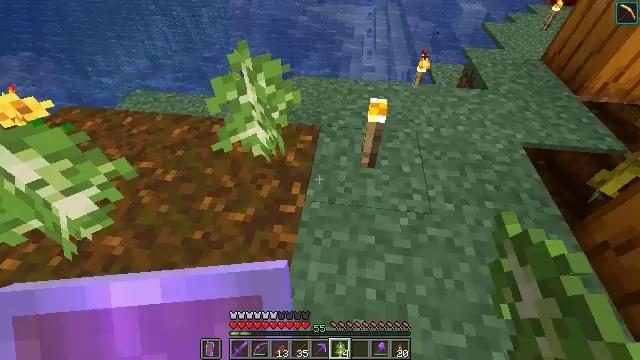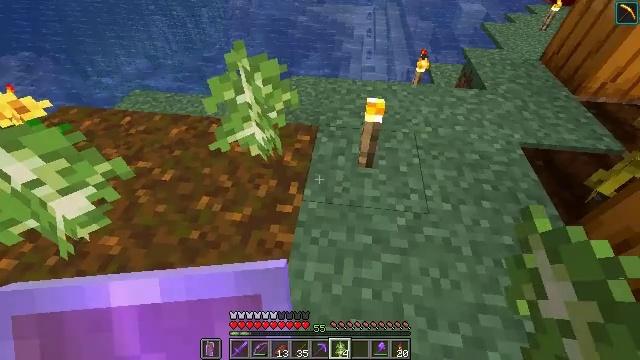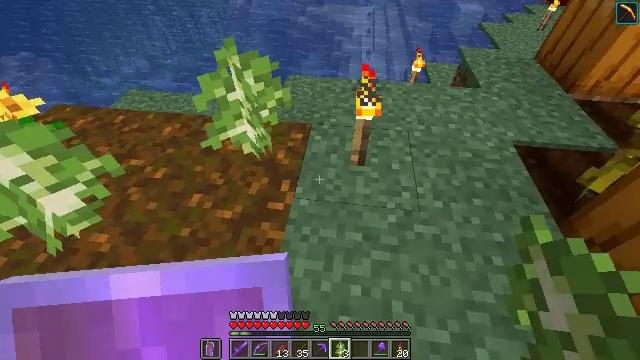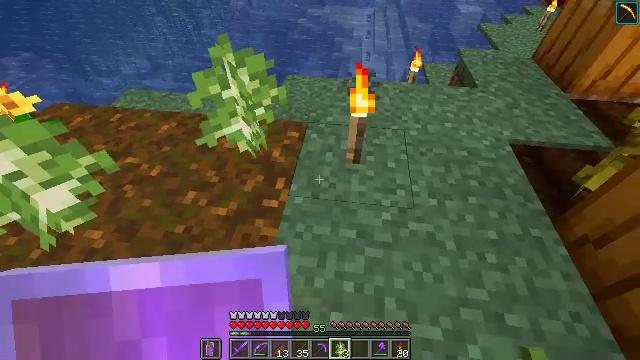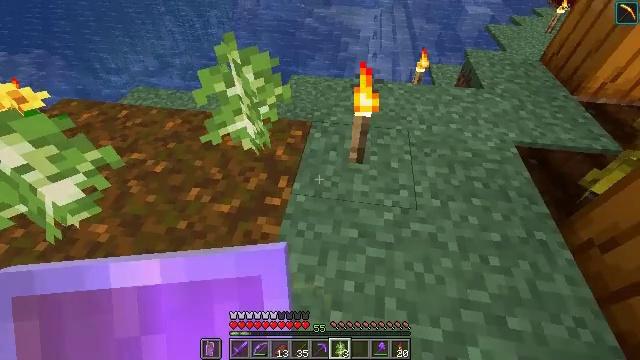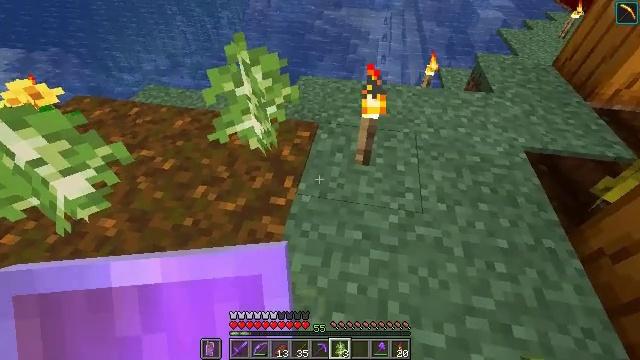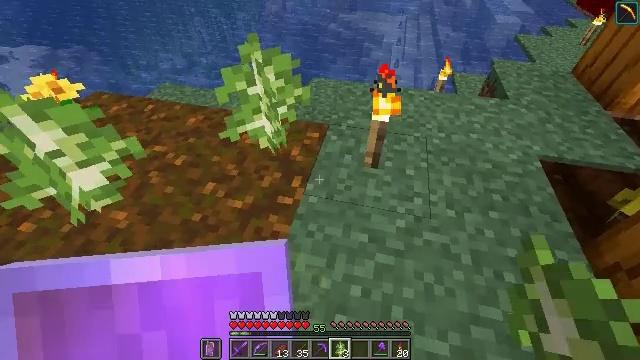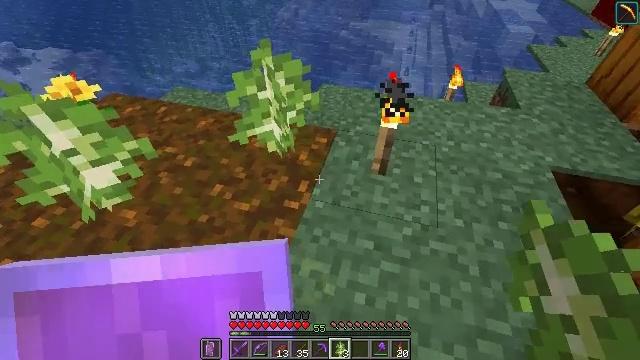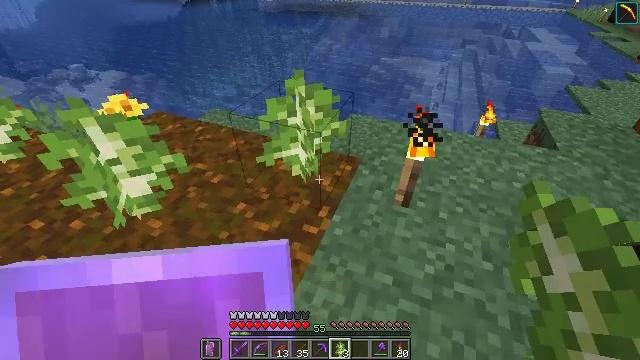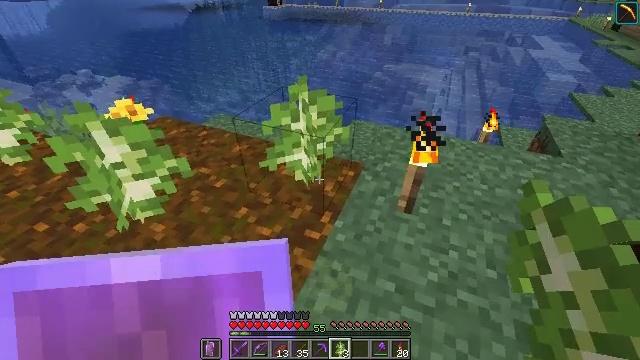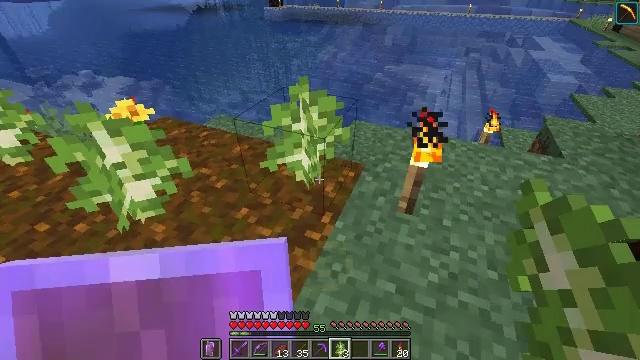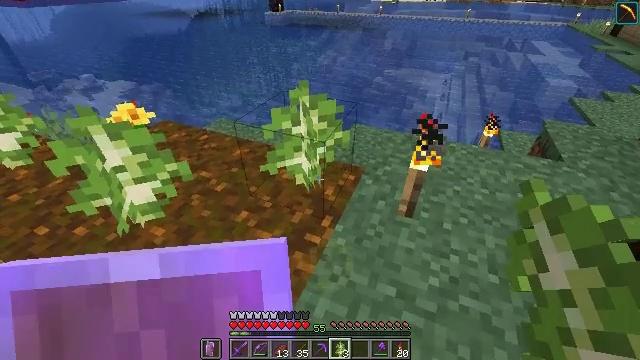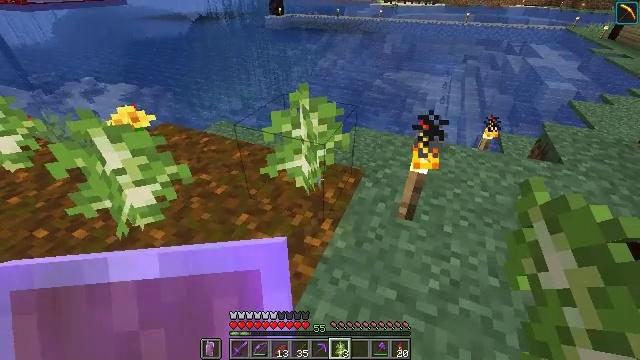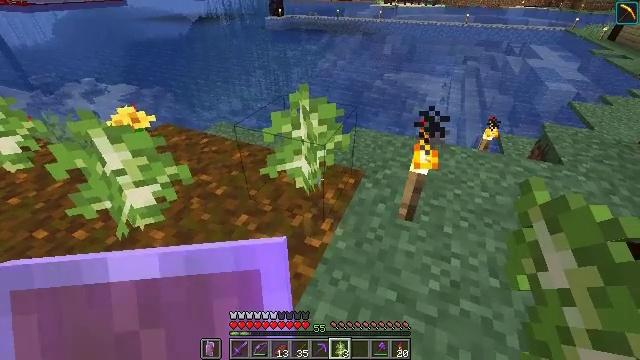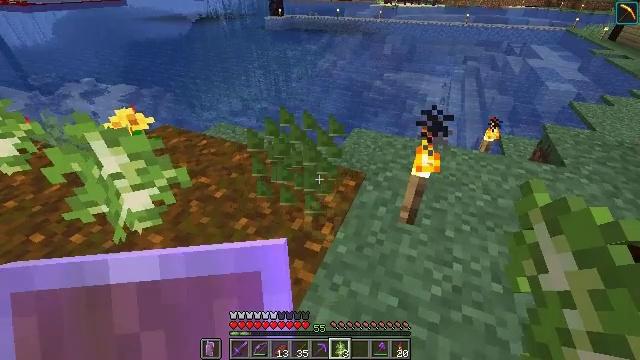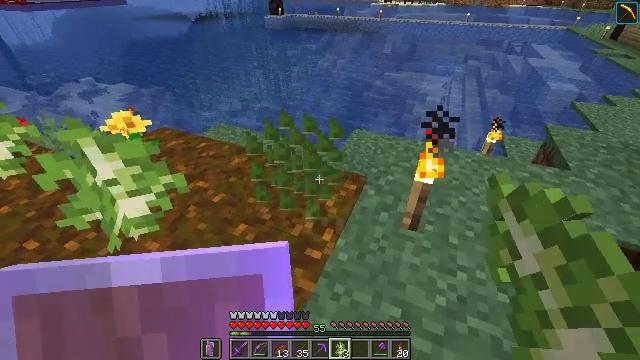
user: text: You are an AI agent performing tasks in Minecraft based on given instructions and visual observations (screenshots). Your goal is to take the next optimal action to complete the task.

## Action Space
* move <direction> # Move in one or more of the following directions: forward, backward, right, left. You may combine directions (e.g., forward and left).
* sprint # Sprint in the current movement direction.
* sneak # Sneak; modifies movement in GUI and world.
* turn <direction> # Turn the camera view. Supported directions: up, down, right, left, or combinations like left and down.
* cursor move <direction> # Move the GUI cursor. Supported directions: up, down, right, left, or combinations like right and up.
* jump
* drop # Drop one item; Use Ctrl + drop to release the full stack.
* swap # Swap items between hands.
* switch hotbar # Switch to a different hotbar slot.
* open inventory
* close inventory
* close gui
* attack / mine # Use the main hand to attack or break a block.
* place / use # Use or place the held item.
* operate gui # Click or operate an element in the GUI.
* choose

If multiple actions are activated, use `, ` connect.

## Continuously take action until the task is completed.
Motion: motion action
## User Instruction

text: Mine birch sapling.
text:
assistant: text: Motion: no_op
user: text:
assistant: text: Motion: no_op
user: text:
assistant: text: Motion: no_op
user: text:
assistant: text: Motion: turn left
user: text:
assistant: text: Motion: turn left
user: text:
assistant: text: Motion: turn left
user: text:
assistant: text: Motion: turn left and up
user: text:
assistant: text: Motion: turn left and up
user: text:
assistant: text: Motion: turn up
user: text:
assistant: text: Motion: no_op
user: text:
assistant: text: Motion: no_op
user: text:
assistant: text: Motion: no_op
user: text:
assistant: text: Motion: no_op
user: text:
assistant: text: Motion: move forward, attack / mine
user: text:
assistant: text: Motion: move forward, attack / mine
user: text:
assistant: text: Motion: move forward
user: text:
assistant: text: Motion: move forward and move right, turn left
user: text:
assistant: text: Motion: move forward and move right, turn left
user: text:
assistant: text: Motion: no_op